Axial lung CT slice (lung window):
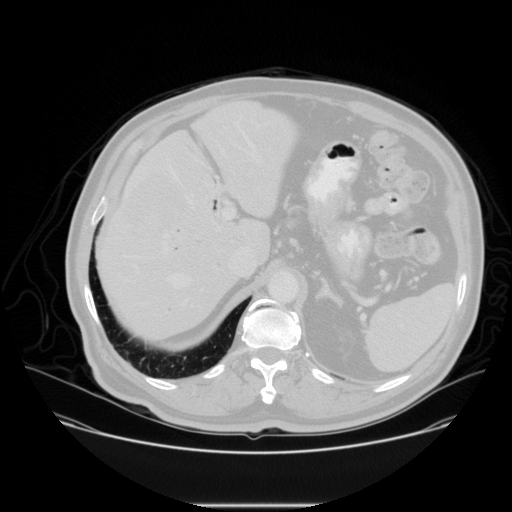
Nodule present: no